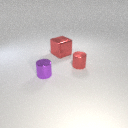
large red metal cube behind small purple metal cylinder